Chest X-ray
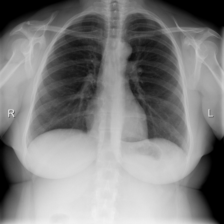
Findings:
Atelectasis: negative
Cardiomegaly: negative
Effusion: negative
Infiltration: positive
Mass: negative
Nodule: negative
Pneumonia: negative
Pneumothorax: negative
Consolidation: negative
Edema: negative
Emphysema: negative
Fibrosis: negative
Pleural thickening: negative
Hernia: negative